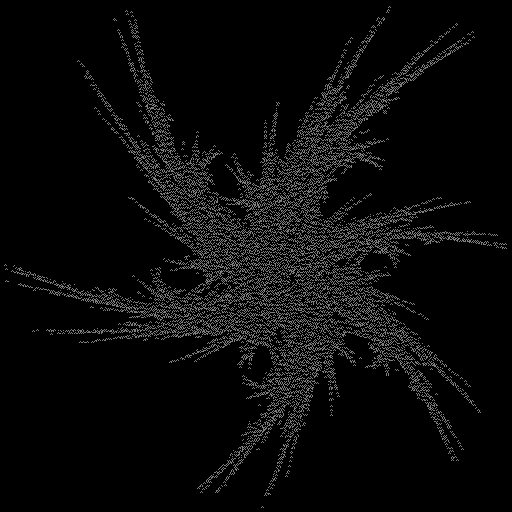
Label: gaku